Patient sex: M
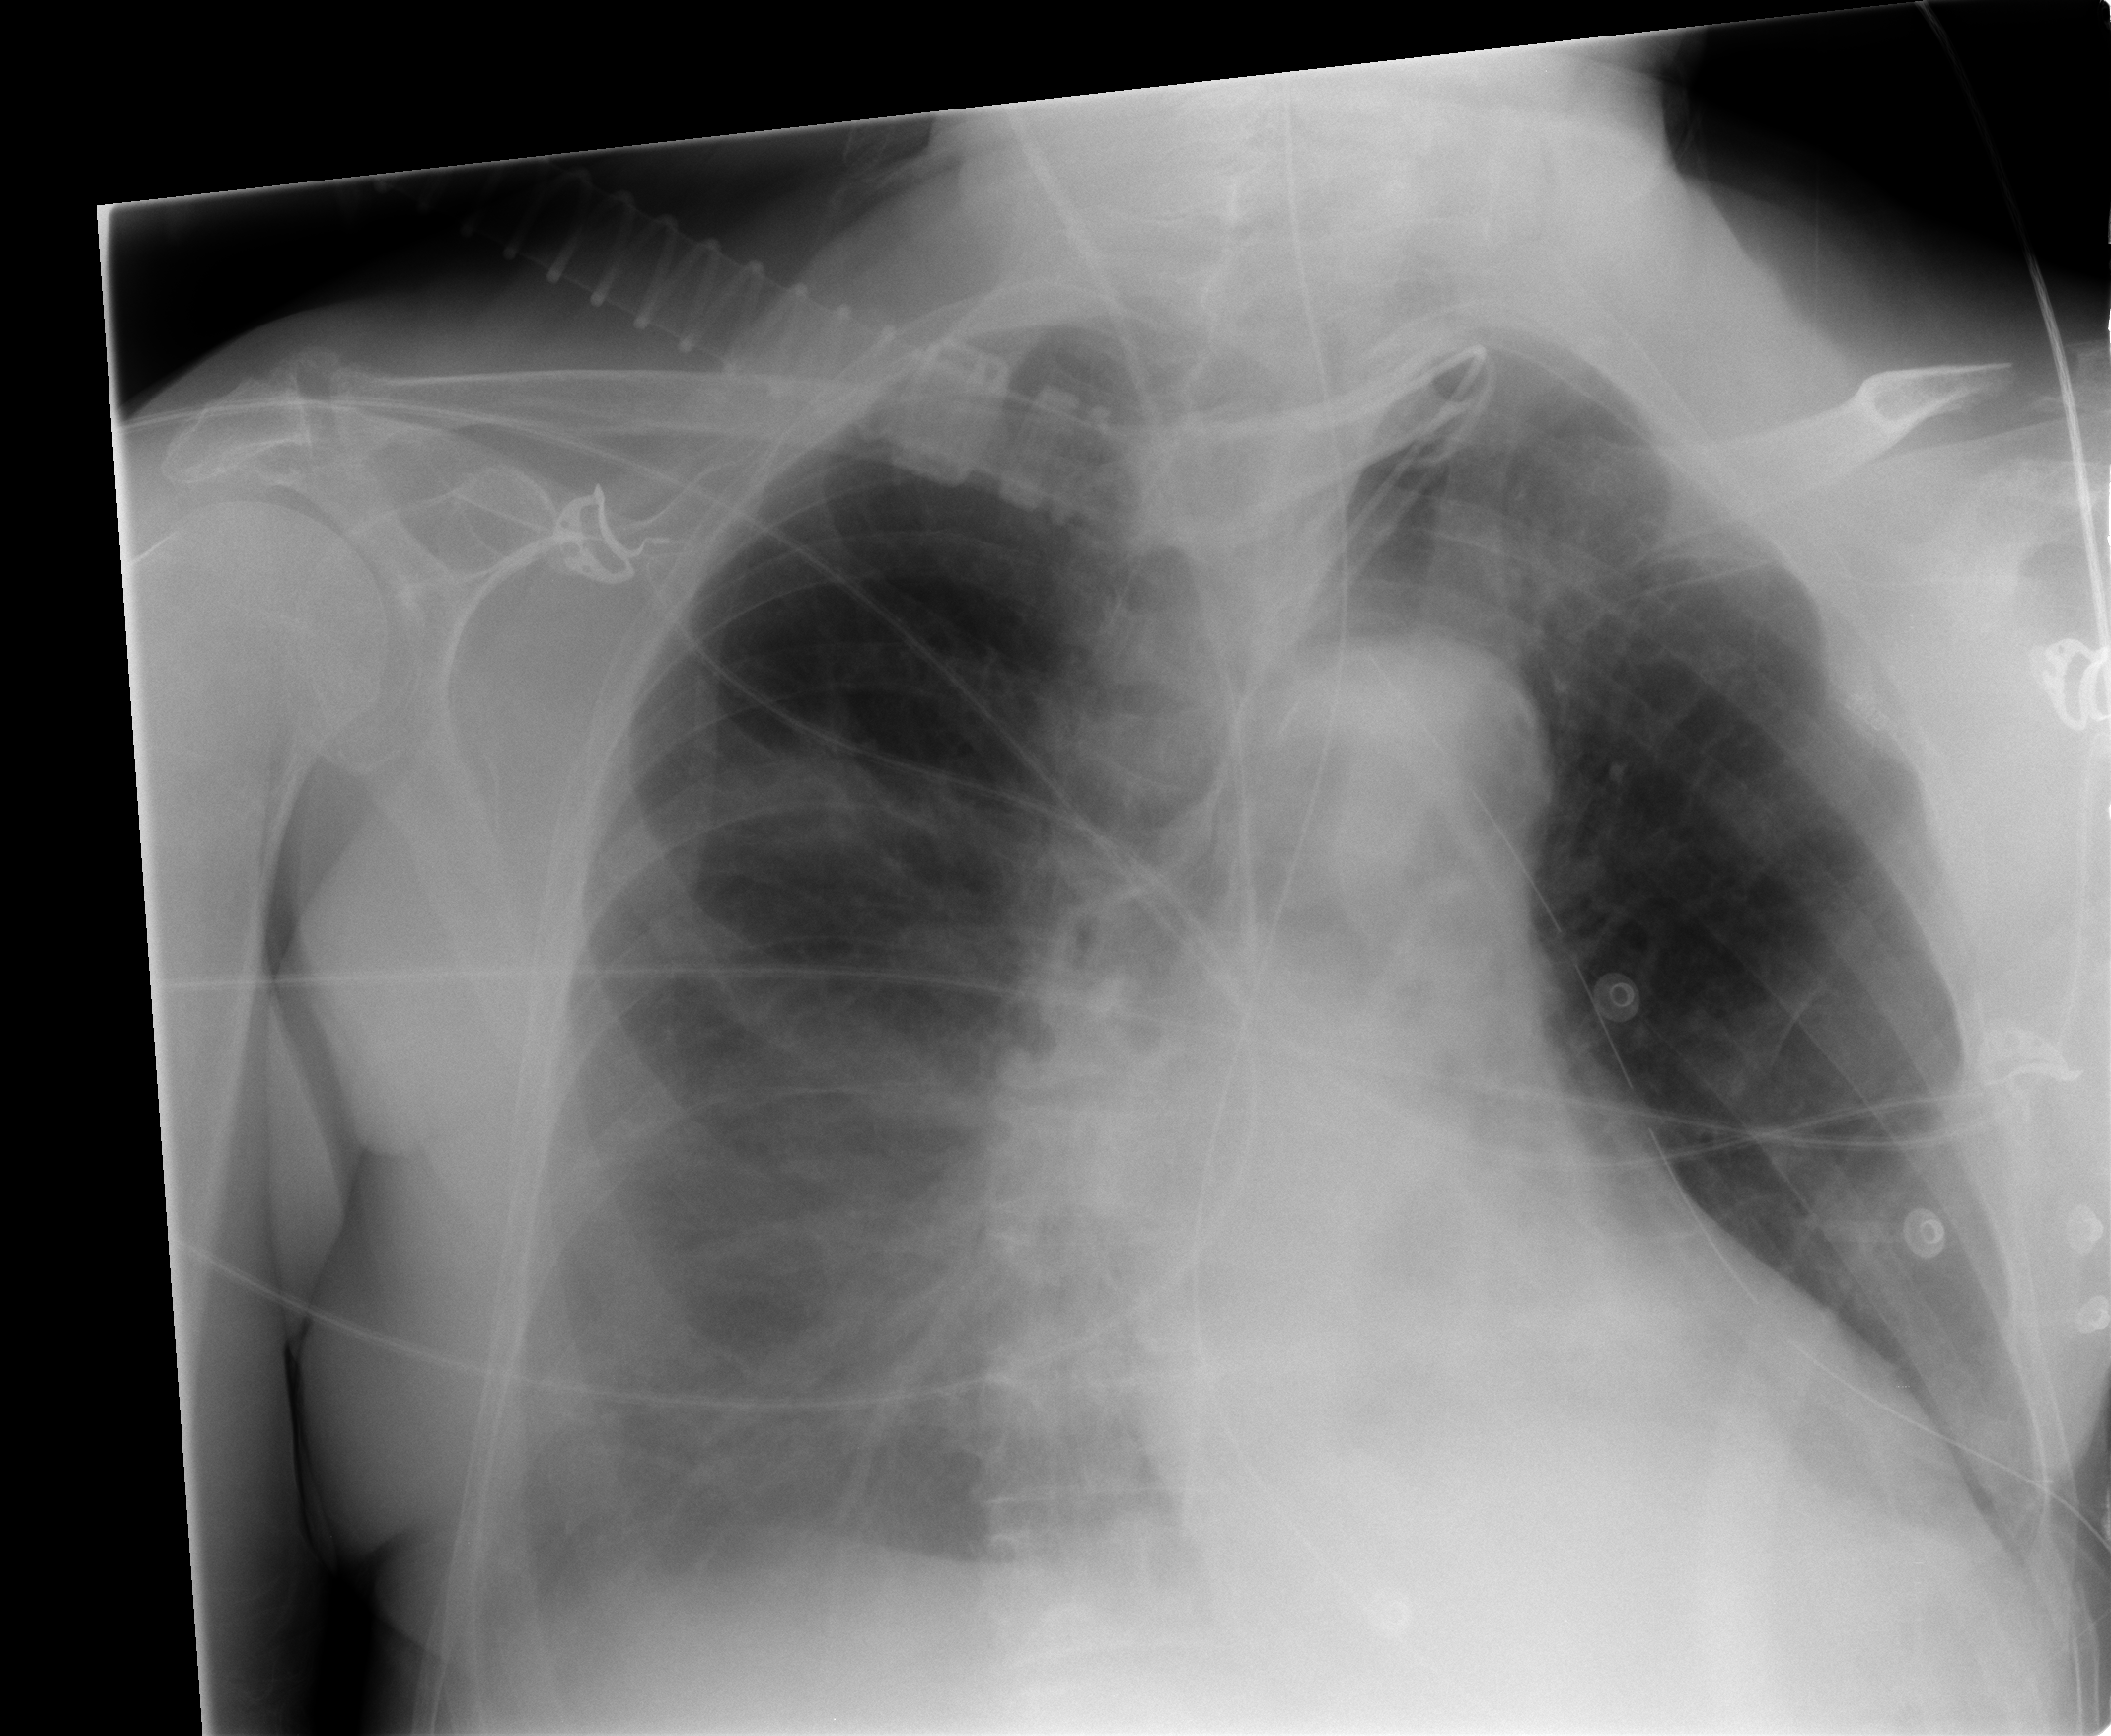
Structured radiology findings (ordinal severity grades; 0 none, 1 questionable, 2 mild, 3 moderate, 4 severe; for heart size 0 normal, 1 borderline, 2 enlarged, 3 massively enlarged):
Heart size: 0
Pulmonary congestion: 2
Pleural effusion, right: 2
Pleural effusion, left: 2
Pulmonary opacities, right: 0
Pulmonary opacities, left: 0
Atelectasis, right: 2
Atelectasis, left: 2